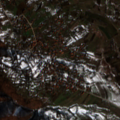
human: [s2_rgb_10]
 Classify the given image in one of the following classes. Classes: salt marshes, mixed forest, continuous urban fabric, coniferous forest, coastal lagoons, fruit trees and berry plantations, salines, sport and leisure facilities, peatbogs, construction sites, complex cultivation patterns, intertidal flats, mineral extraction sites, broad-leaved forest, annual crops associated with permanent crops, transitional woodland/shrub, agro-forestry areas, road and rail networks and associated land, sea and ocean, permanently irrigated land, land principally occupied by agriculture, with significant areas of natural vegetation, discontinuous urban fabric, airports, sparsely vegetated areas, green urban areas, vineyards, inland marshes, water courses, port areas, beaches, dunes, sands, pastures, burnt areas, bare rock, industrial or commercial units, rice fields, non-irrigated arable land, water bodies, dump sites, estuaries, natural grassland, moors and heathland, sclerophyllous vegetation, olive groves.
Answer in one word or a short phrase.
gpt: discontinuous urban fabric, complex cultivation patterns, land principally occupied by agriculture, with significant areas of natural vegetation, broad-leaved forest